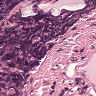
Metastatic tissue present: no